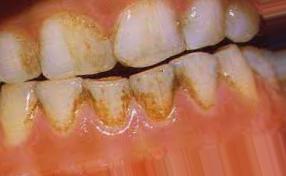
Condition: Tooth Discoloration